Field crop: tomato
Growth stage: 2
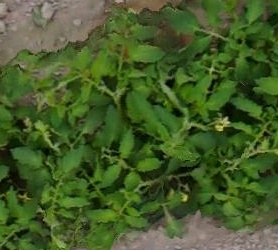
Species: tomato